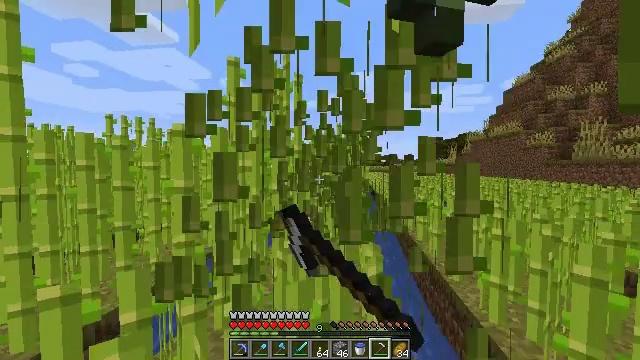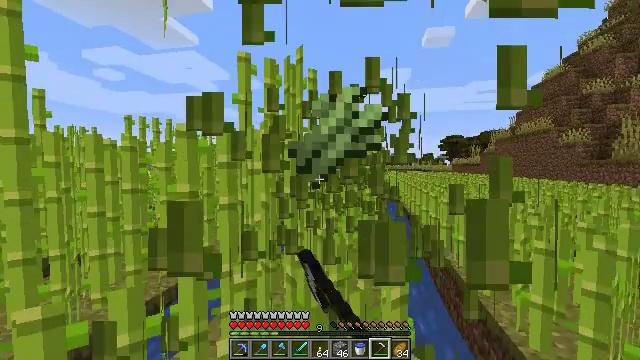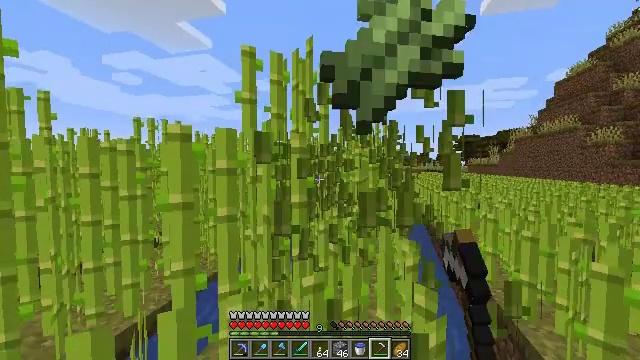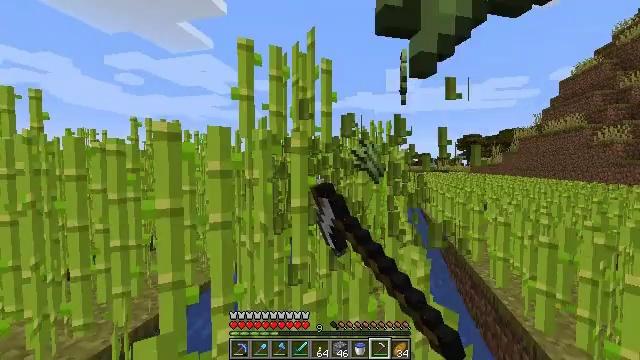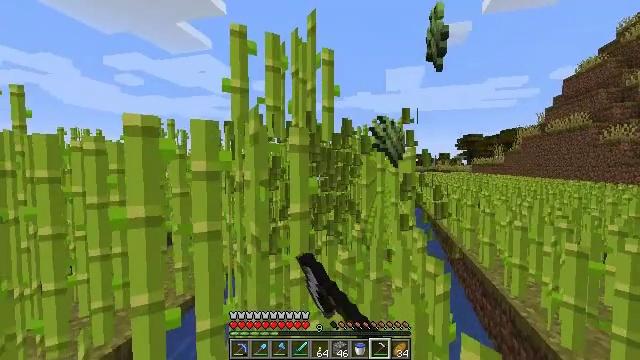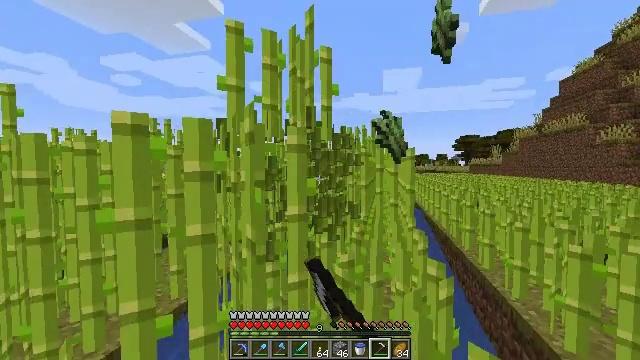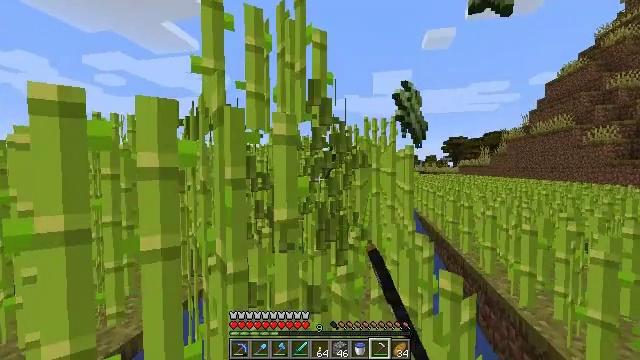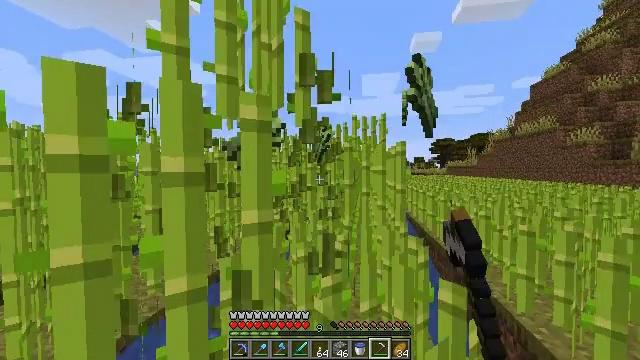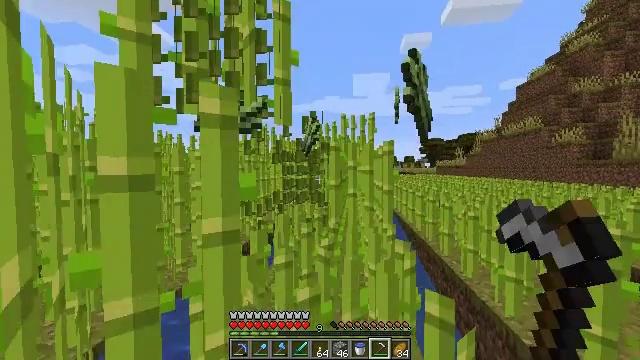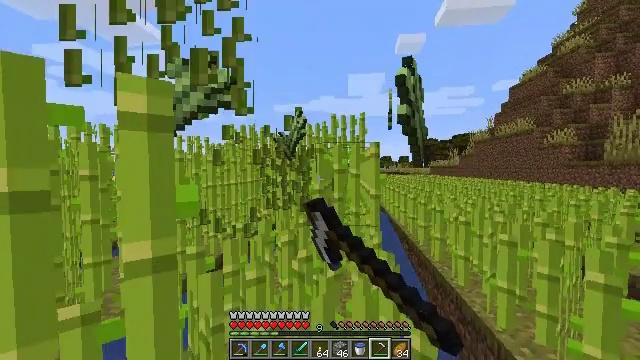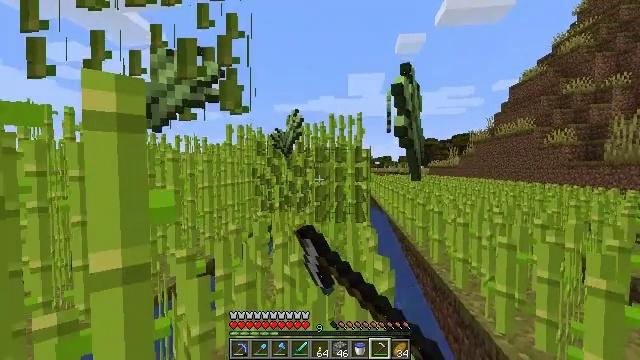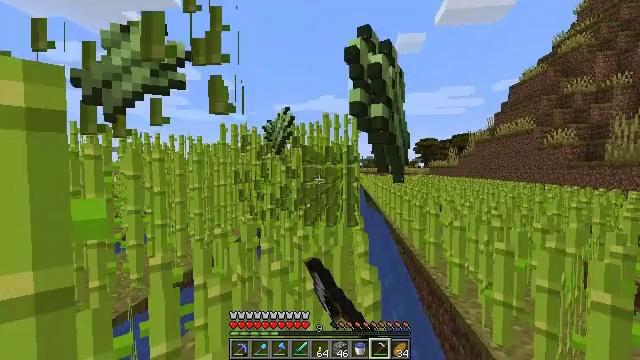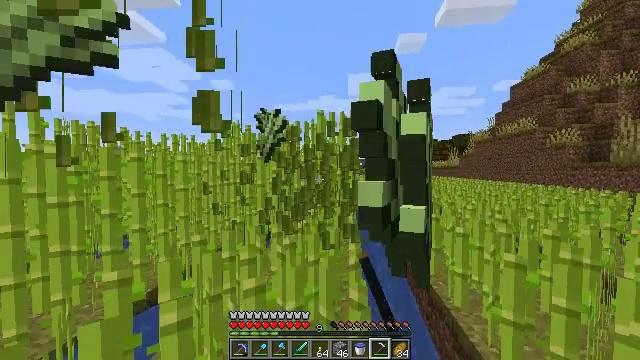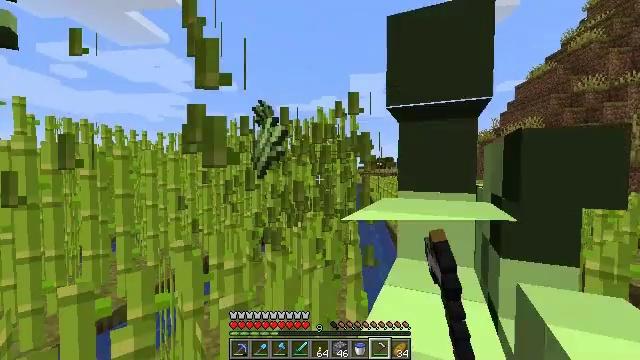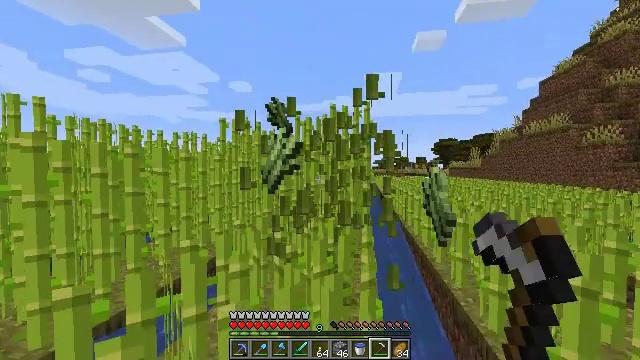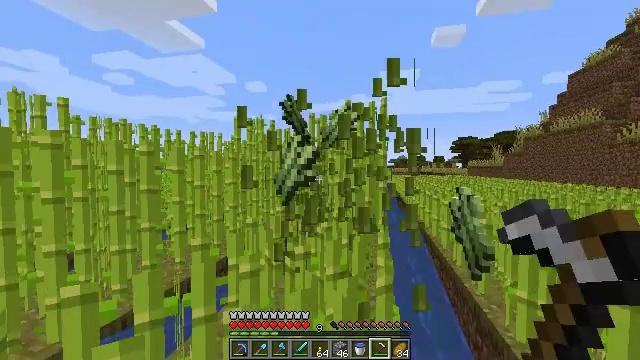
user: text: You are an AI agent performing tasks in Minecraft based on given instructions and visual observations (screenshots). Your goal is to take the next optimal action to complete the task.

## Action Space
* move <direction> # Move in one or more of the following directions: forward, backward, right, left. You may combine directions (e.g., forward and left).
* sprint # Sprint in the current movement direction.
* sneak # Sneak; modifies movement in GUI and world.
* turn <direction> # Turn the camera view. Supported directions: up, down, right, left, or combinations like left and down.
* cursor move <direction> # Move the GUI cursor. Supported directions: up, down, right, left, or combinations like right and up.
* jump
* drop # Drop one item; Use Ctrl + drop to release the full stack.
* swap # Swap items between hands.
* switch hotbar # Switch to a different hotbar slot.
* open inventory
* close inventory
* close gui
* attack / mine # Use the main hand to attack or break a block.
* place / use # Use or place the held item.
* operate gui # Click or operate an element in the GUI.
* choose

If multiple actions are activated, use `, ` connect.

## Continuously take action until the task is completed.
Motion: motion action
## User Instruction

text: Break the sugar cane.
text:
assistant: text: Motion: move forward, turn left, attack / mine
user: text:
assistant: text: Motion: move forward, turn left, attack / mine
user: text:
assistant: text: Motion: move forward, attack / mine
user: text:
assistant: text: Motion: move forward, attack / mine
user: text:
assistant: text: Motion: move forward, attack / mine
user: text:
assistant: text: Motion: move forward, turn right, attack / mine
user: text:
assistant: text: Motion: move forward and move right, turn right, attack / mine
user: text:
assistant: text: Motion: move forward and move right, turn right, attack / mine
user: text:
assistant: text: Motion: move forward and move right, turn right, attack / mine
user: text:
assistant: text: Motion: move forward and move right, attack / mine
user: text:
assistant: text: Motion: move forward, attack / mine
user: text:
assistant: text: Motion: move forward, attack / mine
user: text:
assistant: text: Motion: move forward, attack / mine
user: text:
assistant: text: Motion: move forward, turn left, attack / mine
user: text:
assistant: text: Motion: move forward, turn left, attack / mine
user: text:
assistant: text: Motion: move forward, attack / mine
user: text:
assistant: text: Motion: move forward, attack / mine
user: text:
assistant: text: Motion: move forward, attack / mine
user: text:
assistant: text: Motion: move forward, attack / mine
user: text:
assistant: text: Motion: move forward, attack / mine
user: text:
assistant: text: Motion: move forward, turn right, attack / mine
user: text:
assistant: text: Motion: move forward, turn right, attack / mine
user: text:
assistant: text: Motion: move forward, turn right, attack / mine
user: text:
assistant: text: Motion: move forward, turn right, attack / mine
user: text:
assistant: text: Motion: move forward, turn right, attack / mine
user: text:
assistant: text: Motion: move forward and move right, attack / mine
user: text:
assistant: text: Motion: move forward and move right, attack / mine
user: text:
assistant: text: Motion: move forward and move right, attack / mine
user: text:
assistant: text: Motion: move forward, attack / mine
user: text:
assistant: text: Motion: move forward, turn left, attack / mine